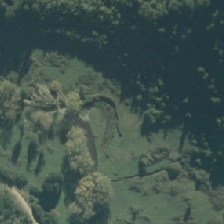
Land cover: high_producing_grassland